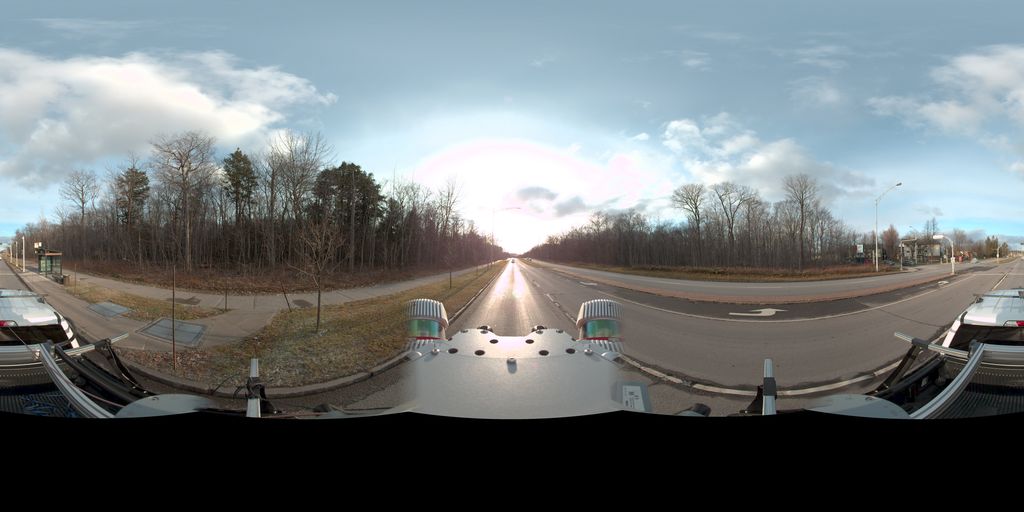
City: quebec_city